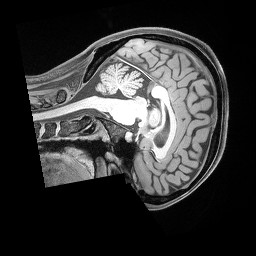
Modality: T1w
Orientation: sagittal
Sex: female
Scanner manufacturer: siemens
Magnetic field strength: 3 T
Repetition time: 2.53 s
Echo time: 0.00169 s